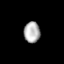
Tissue: prostate
Cell type: T cells
Senescence score: 0.1961
Nuclear area (px): 335
Mean DAPI intensity: 174.364